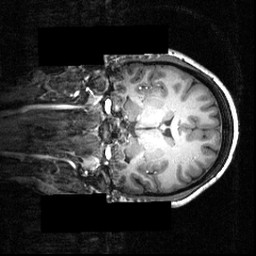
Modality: T1w
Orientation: coronal
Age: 20
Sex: female
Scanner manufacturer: siemens
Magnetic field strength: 3.951 T
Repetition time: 1.5 s
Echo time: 0.00335 s